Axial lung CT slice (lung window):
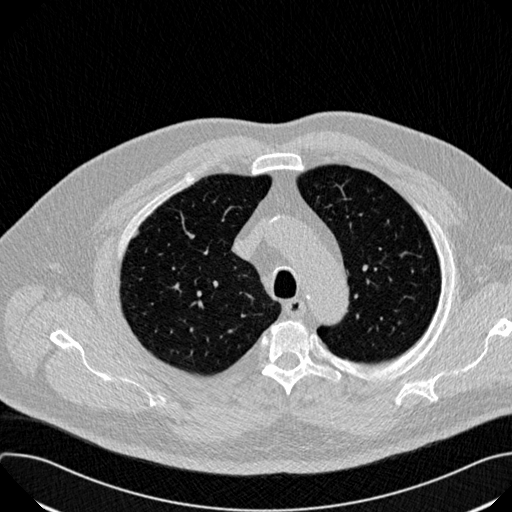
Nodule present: no